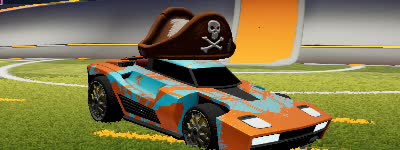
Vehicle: breakout